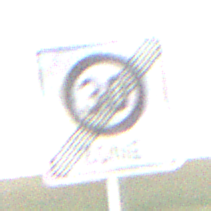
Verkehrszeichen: EndeZone30
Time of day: Night
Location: Outdoor (Nature)
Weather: Overcast
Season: NotSpecified
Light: Artificial